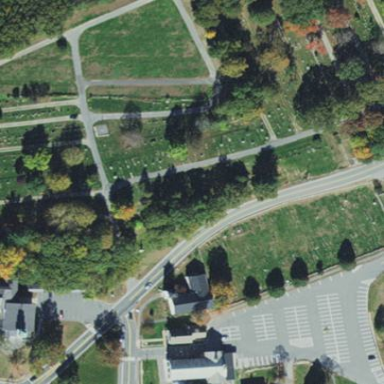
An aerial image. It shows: Cemetery.